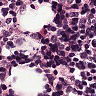
Metastatic tissue present: no